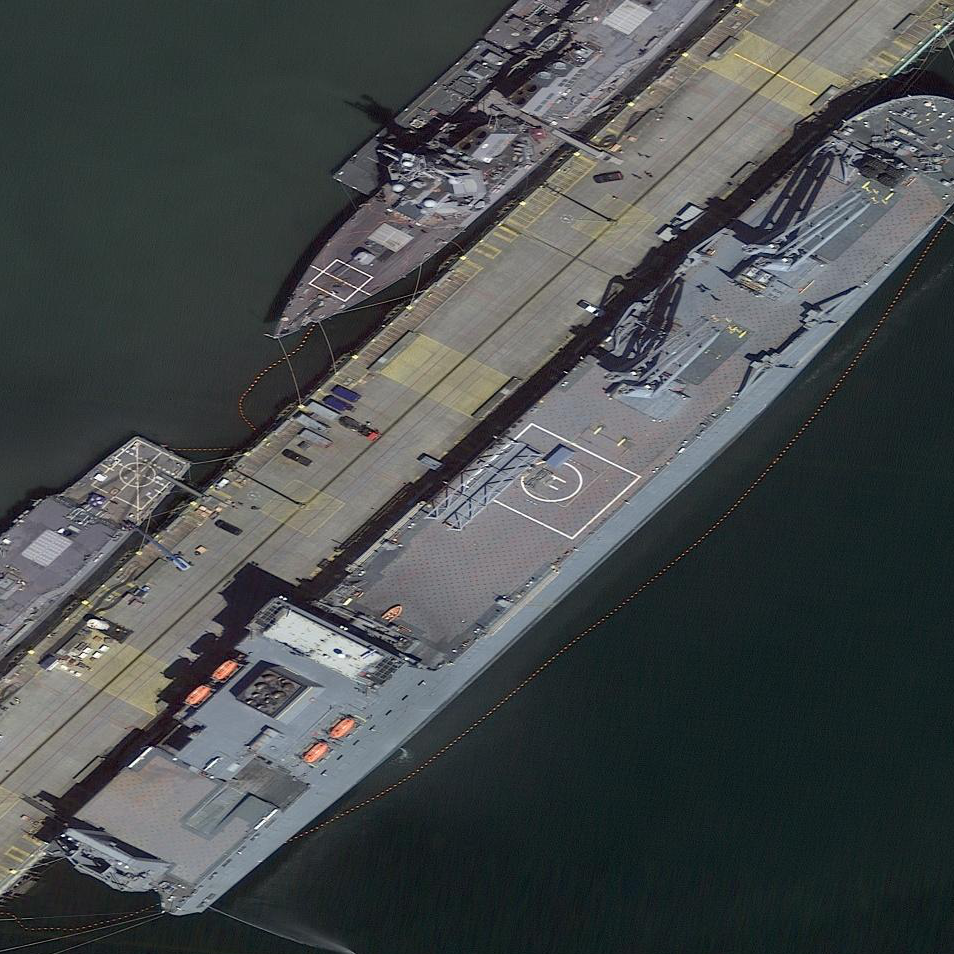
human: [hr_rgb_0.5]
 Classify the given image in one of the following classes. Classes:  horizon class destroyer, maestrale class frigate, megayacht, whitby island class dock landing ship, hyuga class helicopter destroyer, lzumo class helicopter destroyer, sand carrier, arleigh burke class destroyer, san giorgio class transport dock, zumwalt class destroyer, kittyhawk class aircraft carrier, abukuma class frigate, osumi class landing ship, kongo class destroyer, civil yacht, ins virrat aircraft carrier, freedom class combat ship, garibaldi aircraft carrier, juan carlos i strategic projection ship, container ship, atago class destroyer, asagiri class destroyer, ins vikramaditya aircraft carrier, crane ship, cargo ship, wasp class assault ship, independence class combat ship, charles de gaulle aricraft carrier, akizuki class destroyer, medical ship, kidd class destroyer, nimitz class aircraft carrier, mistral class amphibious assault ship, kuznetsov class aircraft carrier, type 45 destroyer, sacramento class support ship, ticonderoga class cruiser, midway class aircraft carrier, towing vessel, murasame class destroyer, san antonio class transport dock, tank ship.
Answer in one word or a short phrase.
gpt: Crane ship